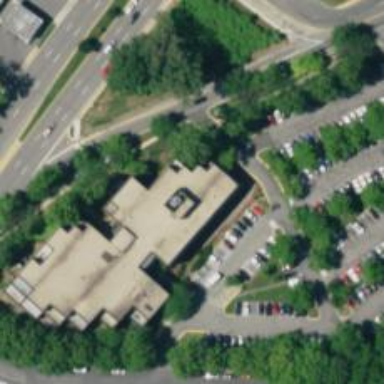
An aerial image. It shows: Healthcare clinic.